Question: I'm troubleshooting an issue with an ASP web app which only occurs in Internet Explorer when not in compatibility view. In compatibility view it works fine and it works in Firefox and Chrome as well. It appears that the page is loading slowly, but in the network tab of the developer tools I can see that it is executing thousands of GET requests for a particular image file which are all coming back successful. I can't imagine why this would be happening.
Here is a screenshot of the network tab so you can see what I mean. In this example, IE made more than 6,000 successful GET requests for the same file.

Since @pherris asked in the comments, the image is referenced in the CSS as the 'background-image' property for buttons ('background-image: url(../images/btn_background.gif);').
So I figured out where the number of requests is coming from. The page is displaying a grid which contains 2054 rows of data. Each row contains three buttons as well as the actual data. Each button uses the above CSS which loads the 'btn_background.gif' image. So since '2054 * 3 = 6,162', that explains the ~6,000 requests for that image. However, why would IE request the same file that many times rather than simply request it once? This only happens in IE when not using compatibility view. It works fine in Chrome and Firefox.
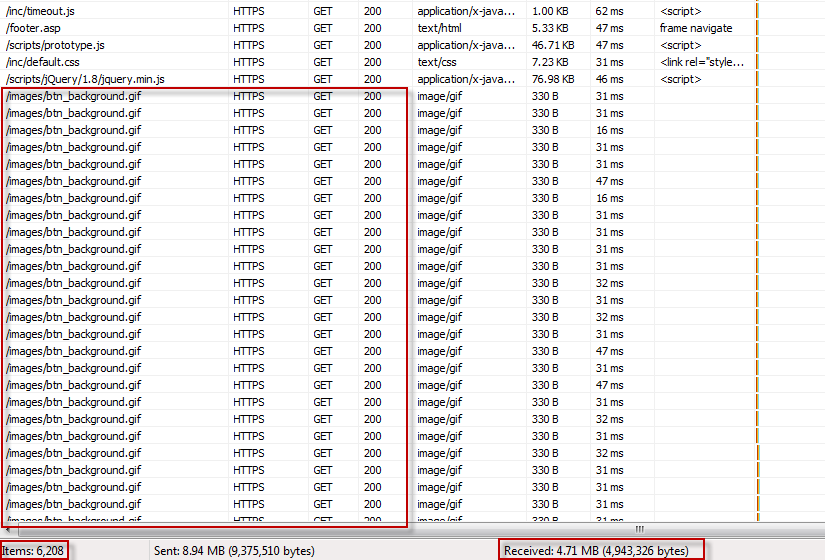
Answer: I'm not sure about the etiquette for answering my own question, but I found the cause of the problem. There was another CSS property on the buttons which was causing the requests to happen:
'''
/* The -ms-filter fits the image for IE8. */
-ms-filter: "progid:DXImageTransform.Microsoft.AlphaImageLoader(src='/images/btn_background.gif', sizingMethod='scale')";
'''
I'm not familiar with '-ms-filter' but I did some googling and it's a deprecated MS specific CSS property. I found it because I was looking for all references to 'btn_background.gif' so I could replace them with the data URI scheme as suggested by @pherris and I saw that it was being referenced in this property as well. I commented it out and sure enough, the page works perfectly now. I even fired up a VM with IE8 on it and tested it there and there are no issues there either even though the comment indicates that this property is being used for IE8 compatibility.